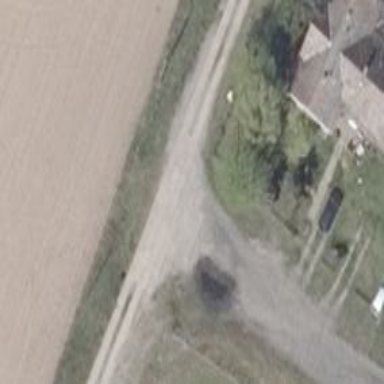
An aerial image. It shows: Residential road paved with concrete.